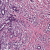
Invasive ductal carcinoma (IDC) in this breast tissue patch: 1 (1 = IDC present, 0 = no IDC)